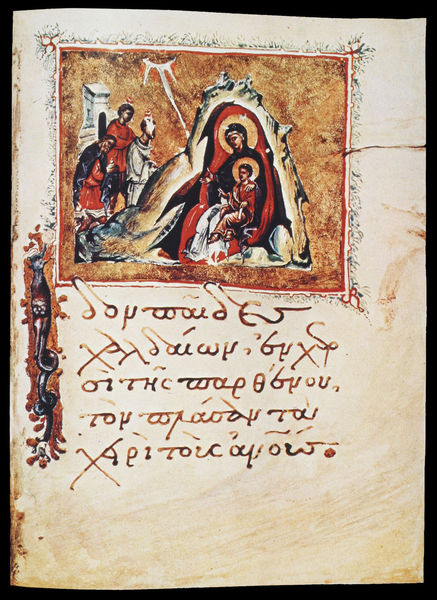
Titel: Akathistos-Hymnos
Institution: Moskau, Staatliches Historisches Museum (Gosudarstvennyj Istoriceskij Muzej)
Schlagwörter: blau, braun, weiss, rot, bibel, gold, kind, blatt, turm, schrift, papier, jesus, griechisch, grotte, könige, heilige, maria, madonna, weise, joseph, geburt, krippe, buchmalerei, caspar, drei könige, balthasar, melchor, heilige dreikönige